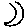
Label: moon